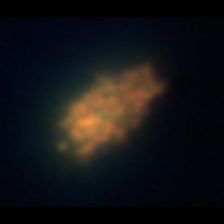
Taxon: Unknown_detritus
Group: Unknown